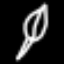
Label: leaf